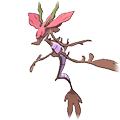
Pok\u00e9mon: dragalge